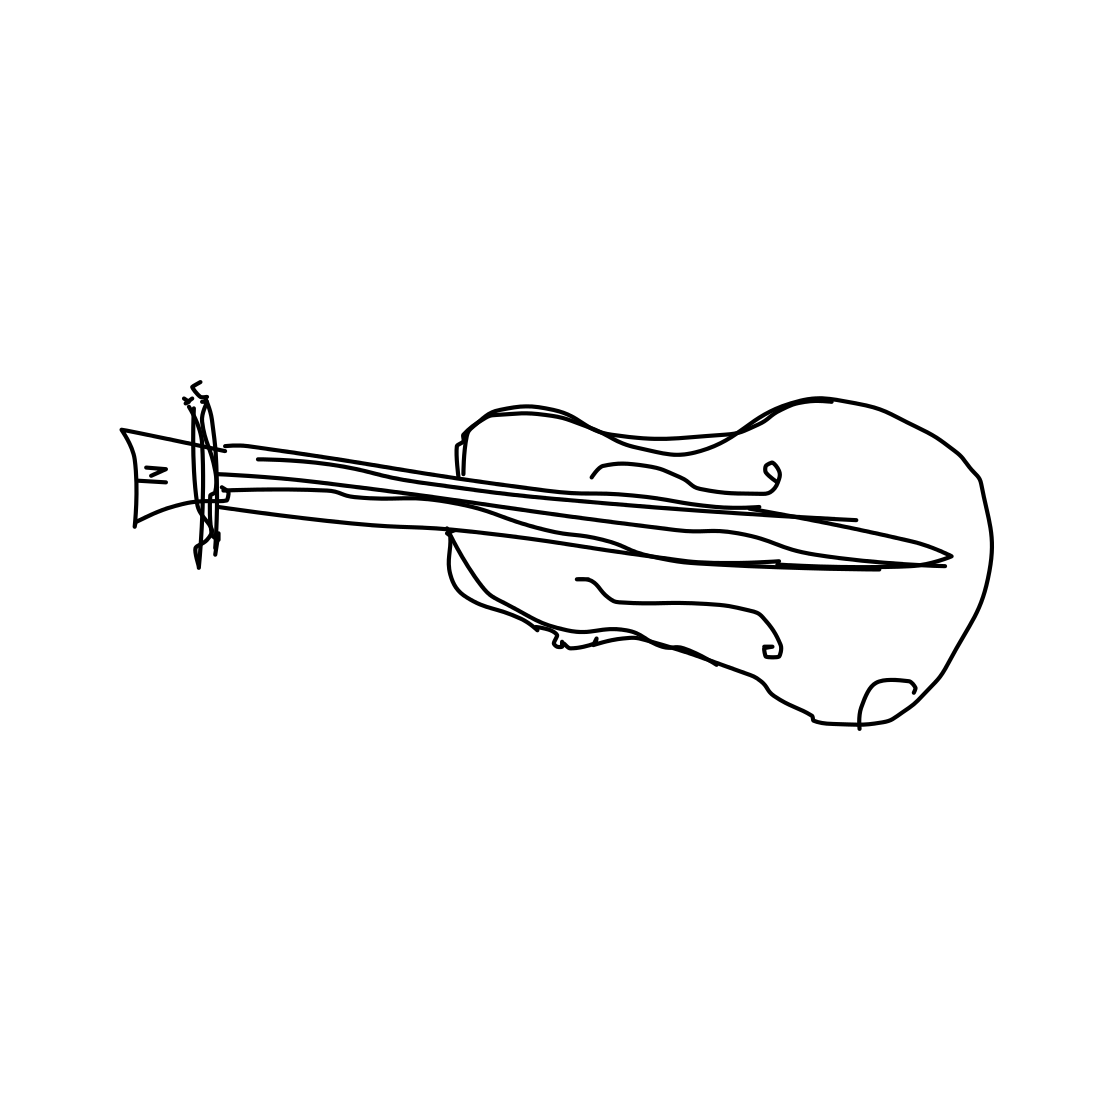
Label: violin